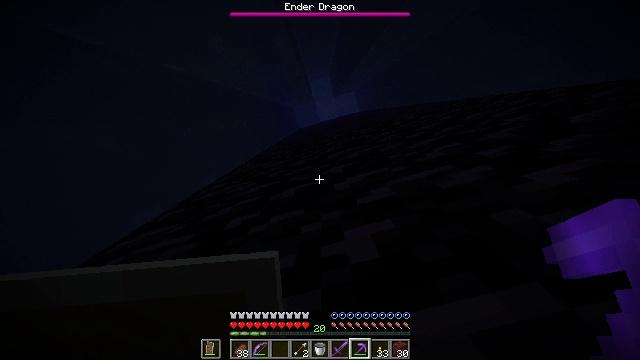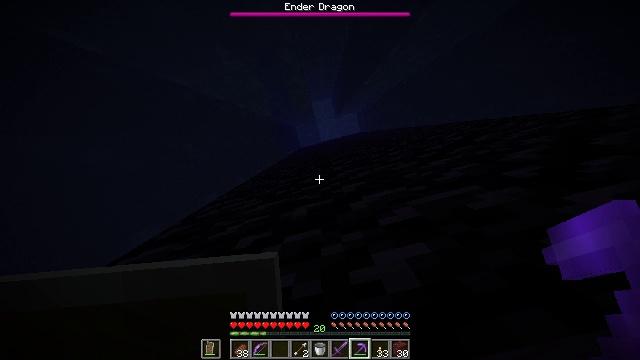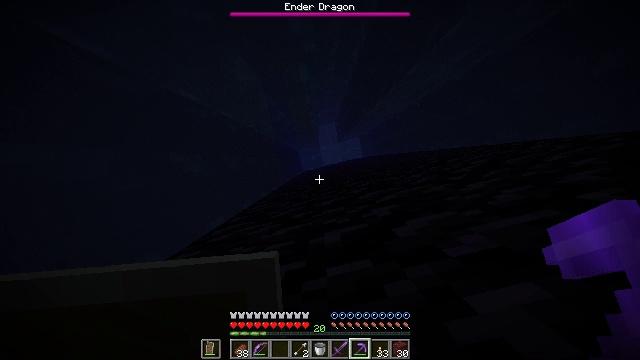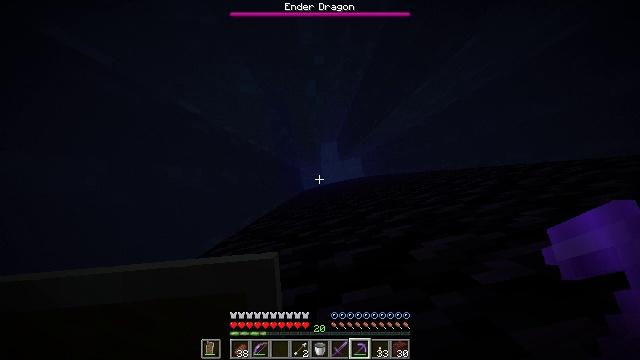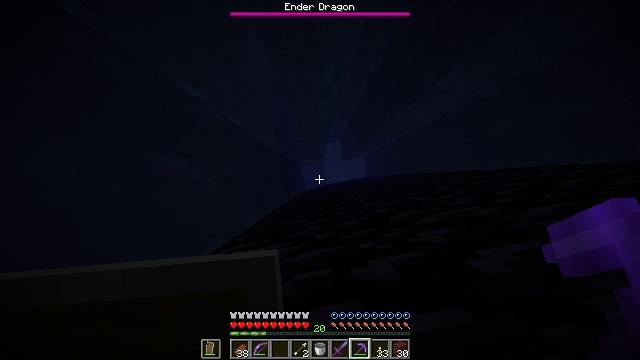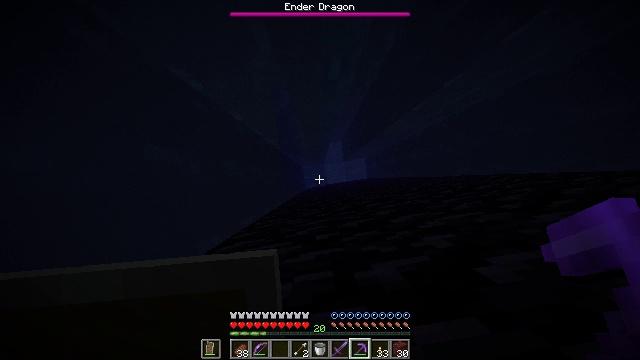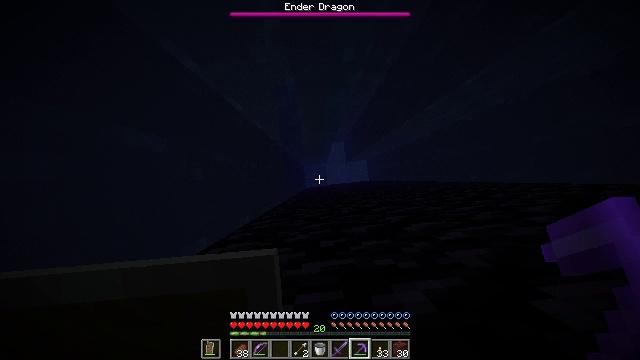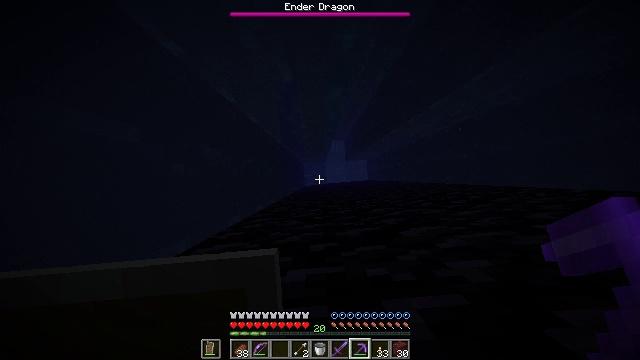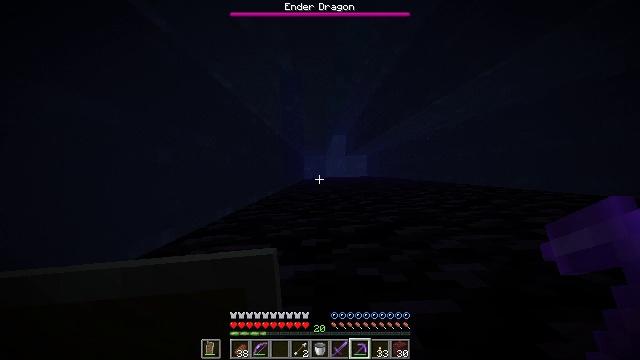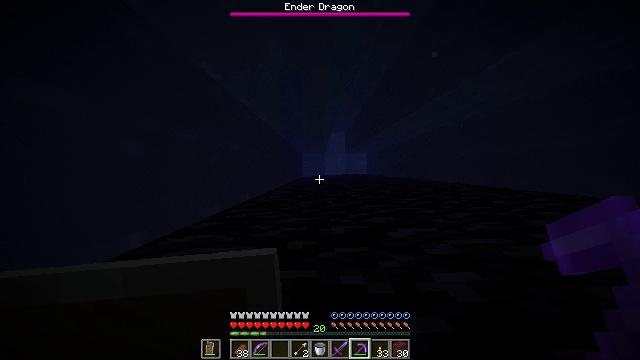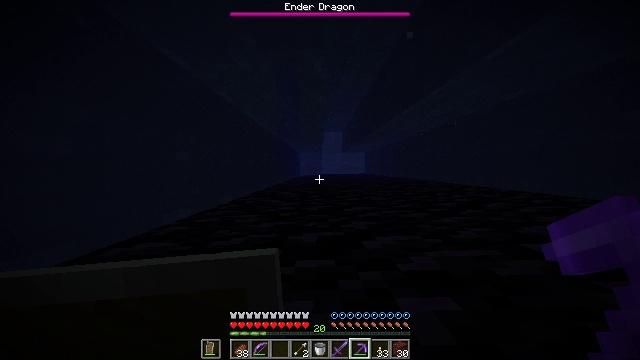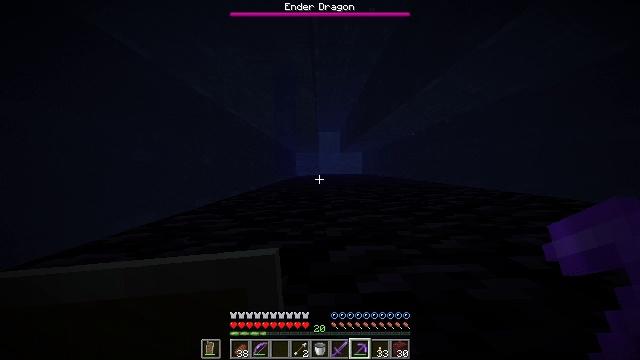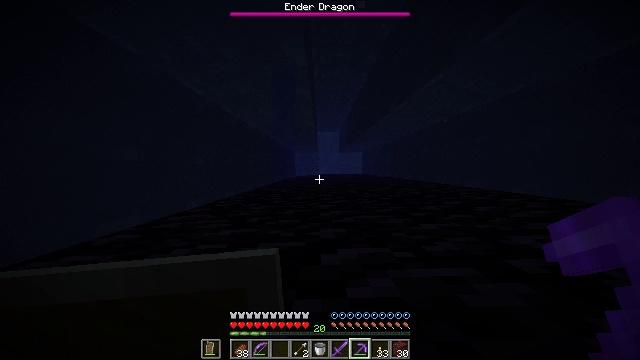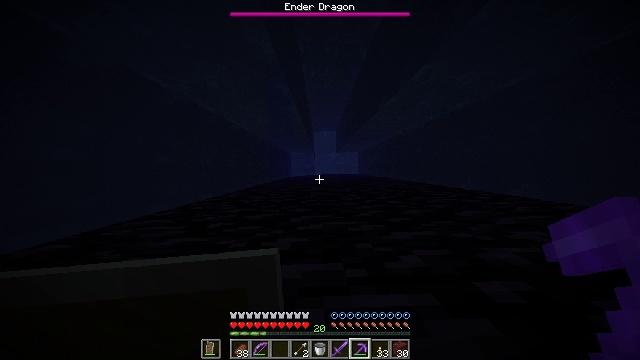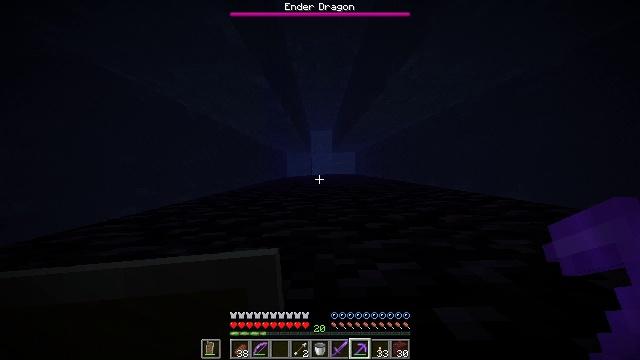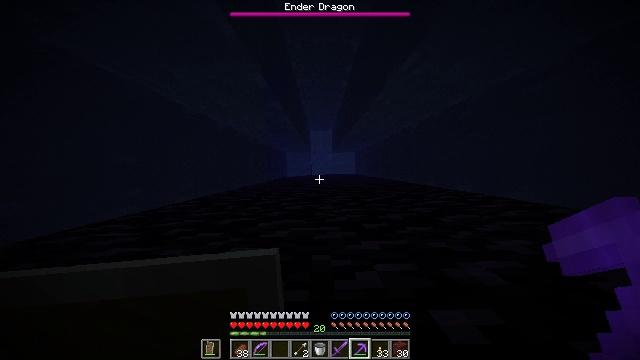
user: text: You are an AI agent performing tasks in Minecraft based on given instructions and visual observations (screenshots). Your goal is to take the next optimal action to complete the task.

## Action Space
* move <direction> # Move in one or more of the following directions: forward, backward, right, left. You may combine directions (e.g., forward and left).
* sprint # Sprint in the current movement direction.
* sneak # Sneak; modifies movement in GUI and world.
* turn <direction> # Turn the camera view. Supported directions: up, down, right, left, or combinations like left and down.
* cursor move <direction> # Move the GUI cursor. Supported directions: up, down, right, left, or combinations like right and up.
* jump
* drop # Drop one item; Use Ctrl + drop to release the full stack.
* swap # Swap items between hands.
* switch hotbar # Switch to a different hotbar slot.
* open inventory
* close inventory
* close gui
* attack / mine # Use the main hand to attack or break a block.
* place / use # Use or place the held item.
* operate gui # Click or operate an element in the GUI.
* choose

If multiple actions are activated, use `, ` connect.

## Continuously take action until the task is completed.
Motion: motion action
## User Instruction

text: Attack the iron bars to collect them.
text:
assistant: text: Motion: move forward, turn right and up, jump
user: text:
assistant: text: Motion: move forward, turn up, jump
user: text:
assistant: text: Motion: move forward, turn right and up, jump
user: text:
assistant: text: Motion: move forward, turn right and up, jump
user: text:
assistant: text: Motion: move forward, turn right and up, jump
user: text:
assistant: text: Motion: move forward and move right, turn right, jump
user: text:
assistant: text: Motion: move forward and move right, turn right, jump
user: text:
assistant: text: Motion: move forward and move right, turn right and down, jump
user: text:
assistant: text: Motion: move forward and move right, jump
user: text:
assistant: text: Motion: move forward and move right, jump
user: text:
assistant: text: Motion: move forward and move right, jump
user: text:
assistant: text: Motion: move forward and move right, jump
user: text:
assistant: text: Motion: move forward and move right, jump
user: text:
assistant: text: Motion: move forward and move right, jump
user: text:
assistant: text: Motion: move forward, jump
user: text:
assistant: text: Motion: move forward, jump
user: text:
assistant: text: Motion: move forward, jump
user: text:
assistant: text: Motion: move forward, jump
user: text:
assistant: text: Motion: move forward, jump
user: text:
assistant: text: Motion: move forward and move left, jump
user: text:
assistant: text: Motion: move forward and move left, jump
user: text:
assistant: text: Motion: move forward and move left, jump
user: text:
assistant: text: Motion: move forward, jump
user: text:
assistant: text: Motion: move forward, jump
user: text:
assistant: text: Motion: move forward, jump
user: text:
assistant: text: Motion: move forward, jump
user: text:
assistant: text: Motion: move forward, jump
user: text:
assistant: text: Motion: move forward, jump
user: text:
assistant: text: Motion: move forward, jump
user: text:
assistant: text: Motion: move forward and move right, jump